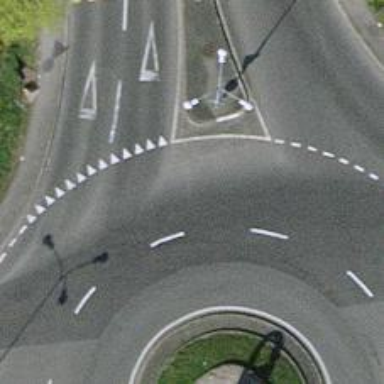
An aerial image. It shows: Asphalt road that is secondary route leading to roundabout.